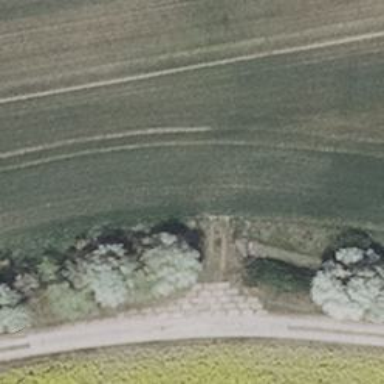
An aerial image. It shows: Culvert tunnel.